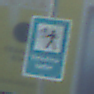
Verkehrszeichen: Verkehrshelfer
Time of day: MorningAfternoon
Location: Outdoor (Suburban)
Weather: PartlyCloudy
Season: NotSpecified
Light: Natural